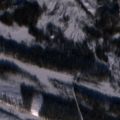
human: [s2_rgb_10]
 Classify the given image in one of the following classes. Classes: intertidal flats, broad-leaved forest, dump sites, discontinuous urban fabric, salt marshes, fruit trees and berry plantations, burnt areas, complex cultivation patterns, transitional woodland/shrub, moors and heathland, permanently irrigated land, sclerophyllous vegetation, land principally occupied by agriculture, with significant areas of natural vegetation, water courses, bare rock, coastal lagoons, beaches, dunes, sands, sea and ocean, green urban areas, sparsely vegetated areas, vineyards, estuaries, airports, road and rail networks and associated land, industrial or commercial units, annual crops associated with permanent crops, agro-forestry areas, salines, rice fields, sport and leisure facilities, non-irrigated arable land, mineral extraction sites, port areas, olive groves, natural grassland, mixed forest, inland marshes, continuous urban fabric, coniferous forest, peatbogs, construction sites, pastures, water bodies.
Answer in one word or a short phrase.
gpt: coniferous forest, transitional woodland/shrub, peatbogs